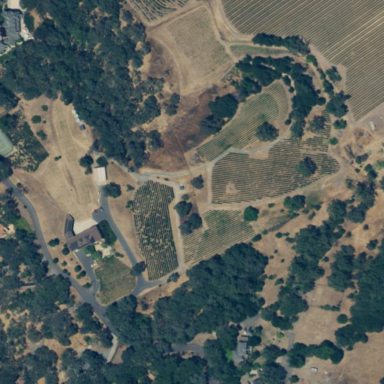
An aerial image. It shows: Vineyard growing wine grapes.